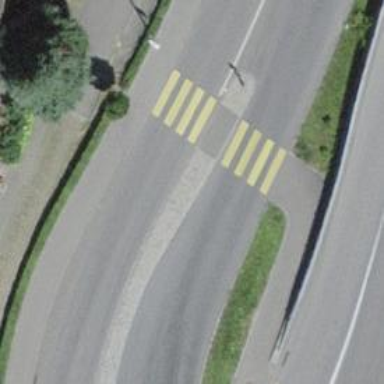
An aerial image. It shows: Uncontrolled crossing with central island on the road.